Question: Hi I'm having some trouble removing a small gap between an image and my navigation bar. I've honestly tried just about everything i can think of. Setting inline-blocks on my ul and li level, and using text-align: left don't seem to be moving the hyperlinks to the left-most side of the div, and from there I'm not to sure what should be done. There is a padding, but it shouldn't be causing that much of a gap.
Here is the html code:
'''
<div id = "header">
<img src ="img.png"/>
<div id ="nav_bar">
<ul class="nav">
<li class= "nav"><a href="#">Home</a></li>
<li class= "nav"><a href="#">Our Products</a></li>
<li class= "nav"><a href="#">Categories</a></li>
<li class= "nav"><a href="#">About Us</a></li>
<li class= "nav"><a href="#">Contact Us</a></li>
</ul>
</div>
</div>
'''
Here's a jfiddle describing what I'm talking about.
<URL>
To clarify the gap I'm talking about is between the right of the image and the left most nav bar element.

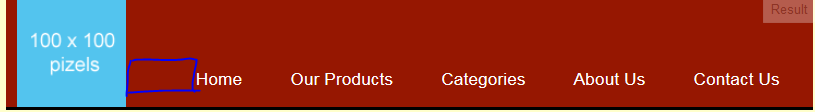
Answer: That's because of a space character between inline(-block) elements. This could be fixed by commenting that space out this way:
'''
<img src ="http://www.leapcms.com/images/100pixels1.gif"/><!--
--><div id ="nav_bar"> ...
'''
<URL>.
Similar topic on SO:
- <URL>
And a good reference:
- <URL>
### Update
The remaining space belongs to the user agent applied style on the '<ul>' element.
Web browsers usually apply some padding on the list elements. To remove that set 'padding: 0;' as follows:
'''
ul.nav { padding : 0; }
'''
Here is the <URL>.